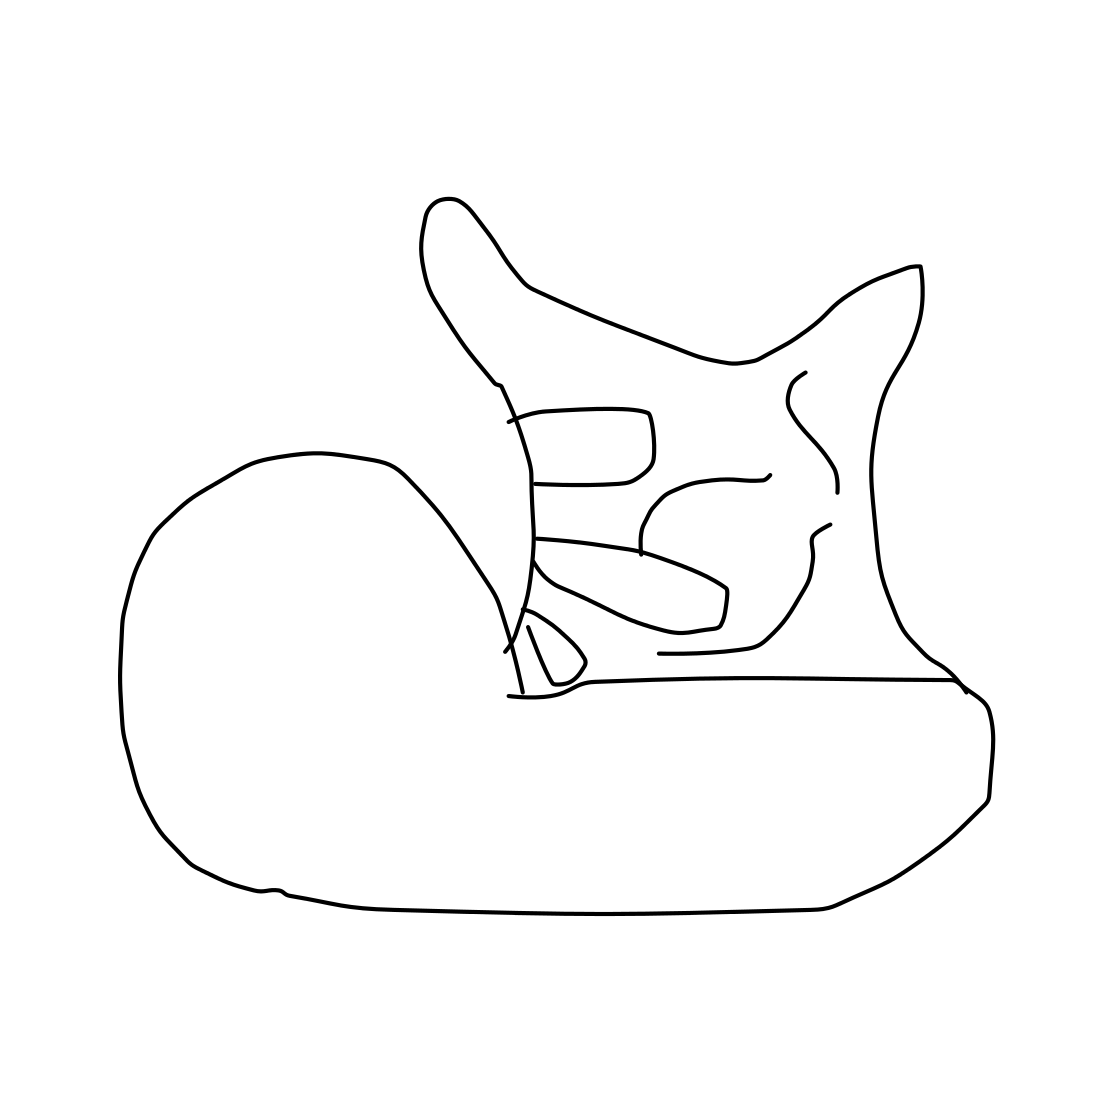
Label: shoe